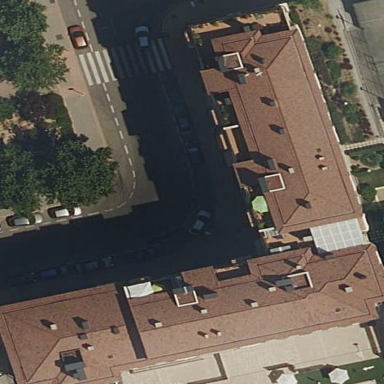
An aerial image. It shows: Residential building with apartments.